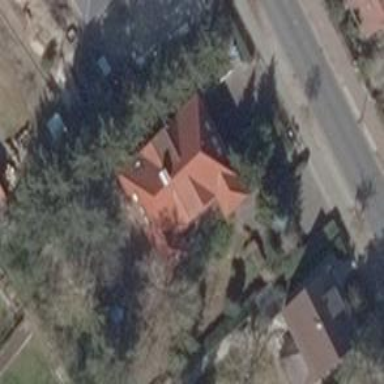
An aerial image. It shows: Detached building with hipped roof shape.